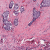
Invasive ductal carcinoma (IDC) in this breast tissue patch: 1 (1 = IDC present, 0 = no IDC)